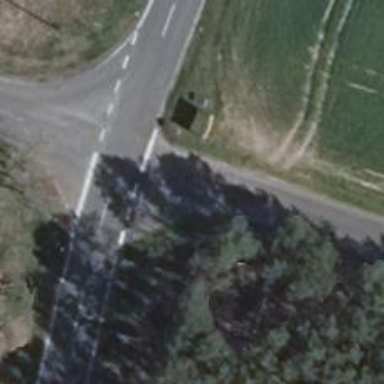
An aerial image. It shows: Unclassified road with asphalt surface.